Question: ## Background
Google plus (google+) app has a nice viewing of images on the "highlights" category.
For each section on this screen, they made a header that contains a clickable text and a button to select all photos of this section. for each section they also show the photos in a grid-like manner.
Here's how it looks like :

Here's another more updated image: <URL> .
For some reason, the images here show a sharing button instead of selections, but that's not the issue I wish to talk about.
## The problem
I need to have a similar viewing of photos (including button/s on the headers) , but also make the top header always be visible (AKA "pinned header" , like on <URL> .
In fact, I don't even care if it will be pinned (though it could be a nice feature).
## What I've tried
I've found only 2 libraries that have pinned header gridViews:
1. StickyGridHeaders - it seemed fine. the API and code design is very nice . However, i've played with it on some devices and found out it crashes with a very weird exception. i've reported about it here, but as I look at the other issues, I think this project won't get fixed anytime soon.
2. AStickyHeader - this one doesn't have any crashes and bugs that I can find, but it lacks good code design, and it's not so customizable. the header cannot be clicked and it cannot have a button like on Google-plus. i've tried adding it but for some reason the button isn't shown. I've reported about my remarks on it here.
## The question
Is there anyone who have tried to handle such a thing?
Any library available or a modification to the libraries I've tried that allow to have what I've written?
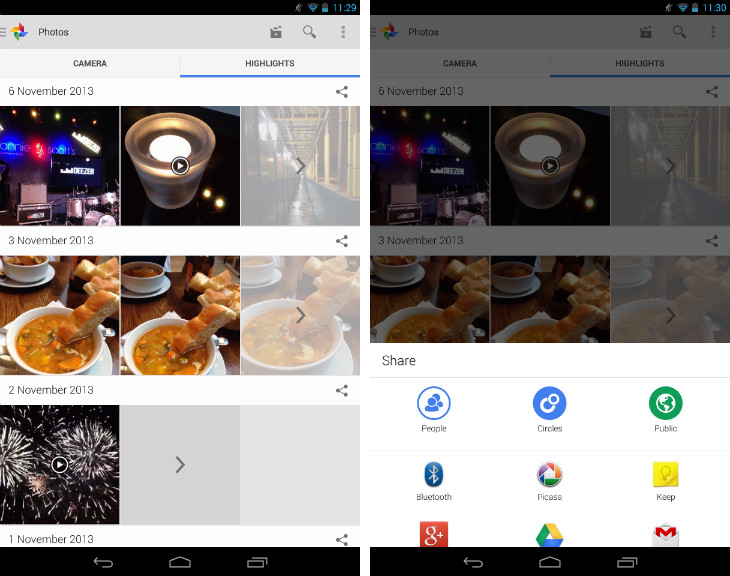
Answer: since i can't find any other solution, i've decided to make my own solution (code based on another code i've made, <URL>
it's used on a ListView instead, but it works quite well. you just set the adapter on the listView and you are good to go. you can set exactly how the headers look like and how each cell look like.
it works by having 2 types of rows: header-rows and cells-rows .
it's not the best solution, since it creates extra views instead of having the ListView/GridView (or whatever you use) put the cells correctly, but it works fine and it doesn't crash
it also doesn't have items clicking (since it's for listView), but it shouldn't be hard to add for whoever uses this code.
sadly it also doesn't have the header as a pinned header, but maybe it's possible to be used with <URL> .
here's the code :
'''
public abstract class HeaderGridedListViewAdapter<SectionData, ItemType> extends BaseAdapter {
private static final int TYPE_HEADER_ROW = 0;
private static final int TYPE_CELLS_ROW = 1;
private final int mNumColumns;
private final List<Row<SectionData, ItemType>> mRows = new ArrayList<Row<SectionData, ItemType>>();
private final int mCellsRowHeight;
private final Context mContext;
public HeaderGridedListViewAdapter(final Context context, final List<Section<SectionData, ItemType>> sections,
final int numColumns, final int cellsRowHeight) {
this.mContext = context;
this.mNumColumns = numColumns;
this.mCellsRowHeight = cellsRowHeight;
for (final Section<SectionData, ItemType> section : sections) {
// add header
Row<SectionData, ItemType> row = new Row<SectionData, ItemType>();
row.section = section;
row.type = TYPE_HEADER_ROW;
mRows.add(row);
int startIndex = 0;
// add section rows
for (int cellsLeft = section.getItemsCount(); cellsLeft > 0;) {
row = new Row<SectionData, ItemType>();
row.section = section;
row.startIndex = startIndex;
row.type = TYPE_CELLS_ROW;
cellsLeft -= Math.min(mNumColumns, cellsLeft);
startIndex += mNumColumns;
mRows.add(row);
}
}
}
@Override
public int getViewTypeCount() {
return 2;
}
@Override
public int getItemViewType(final int position) {
return getItem(position).type;
}
@Override
public int getCount() {
return mRows.size();
}
@Override
public Row<SectionData, ItemType> getItem(final int position) {
return mRows.get(position);
}
@Override
public long getItemId(final int position) {
return position;
}
@Override
public View getView(final int position, final View convertView, final ViewGroup parent) {
final Row<SectionData, ItemType> item = getItem(position);
switch (item.type) {
case TYPE_CELLS_ROW:
LinearLayout rowLayout = (LinearLayout) convertView;
if (rowLayout == null) {
rowLayout = new LinearLayout(mContext);
rowLayout.setOrientation(LinearLayout.HORIZONTAL);
rowLayout.setLayoutParams(new AbsListView.LayoutParams(LayoutParams.MATCH_PARENT, mCellsRowHeight));
rowLayout.setWeightSum(mNumColumns);
}
final int childCount = rowLayout.getChildCount();
// reuse previous views of the row if possible
for (int i = 0; i < mNumColumns; ++i) {
// reuse old views if possible
final View cellConvertView = i < childCount ? rowLayout.getChildAt(i) : null;
// fill cell with data
final View cellView = getCellView(item.section, item.startIndex + i, cellConvertView, rowLayout);
LinearLayout.LayoutParams layoutParams = (LinearLayout.LayoutParams) cellView.getLayoutParams();
if (layoutParams == null) {
layoutParams = new LinearLayout.LayoutParams(0, mCellsRowHeight, 1);
cellView.setLayoutParams(layoutParams);
} else {
final boolean needSetting = layoutParams.weight != 1 || layoutParams.width != 0
|| layoutParams.height != mCellsRowHeight;
if (needSetting) {
layoutParams.width = 0;
layoutParams.height = mCellsRowHeight;
layoutParams.weight = 1;
cellView.setLayoutParams(layoutParams);
}
}
if (cellConvertView == null)
rowLayout.addView(cellView);
}
return rowLayout;
case TYPE_HEADER_ROW:
return getHeaderView(item.section, convertView, parent);
}
throw new UnsupportedOperationException("cannot create this type of row view");
}
@Override
public boolean areAllItemsEnabled() {
return false;
}
@Override
public boolean isEnabled(final int position) {
return false;
}
/** should handle getting a single header view */
public abstract View getHeaderView(Section<SectionData, ItemType> section, View convertView, ViewGroup parent);
/**
* should handle getting a single cell view. <br/>
* NOTE:read the parameters description carefully !
*
* @param section
* the section that this cell belongs to
* @param positionWithinSection
* the position within the section that we need to fill the data with. note that if it's larger than what
* the section can give you, it means we need an empty cell (same the the others, but shouldn't show
* anything, can be invisible if you wish)
* @param convertView
* a recycled row cell. you must use it when it's not null, and fill it with data
* @param parent
* the parent of the view. you should use it for inflating the view (but don't attach the view to the
* parent)
*/
public abstract View getCellView(Section<SectionData, ItemType> section, int positionWithinSection,
View convertView, ViewGroup parent);
// ////////////////////////////////////
// Section//
// /////////
public static class Section<SectionData, ItemType> {
private final List<ItemType> mItems;
private final SectionData mSectionData;
public Section(final SectionData sectionData, final List<ItemType> items) {
this.mSectionData = sectionData;
this.mItems = items;
}
public SectionData getSectionData() {
return mSectionData;
}
public int getItemsCount() {
return mItems.size();
}
public ItemType getItem(final int posInSection) {
return mItems.get(posInSection);
}
@Override
public String toString() {
return mSectionData;
}
}
// ////////////////////////////////////
// Row//
// /////
private static class Row<SectionData, ItemType> {
int type, startIndex;
Section<SectionData, ItemType> section;
}
}
'''